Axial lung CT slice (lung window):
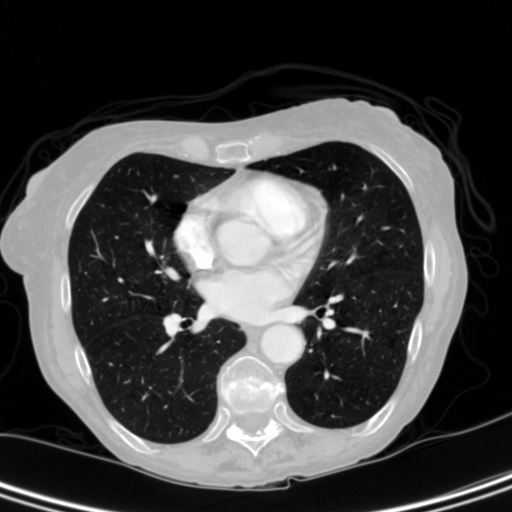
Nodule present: no